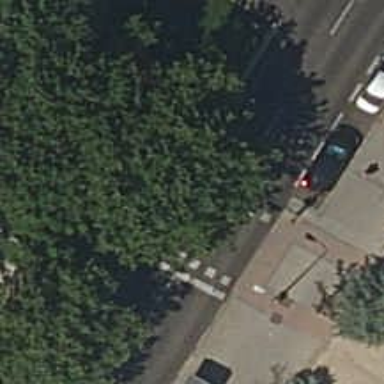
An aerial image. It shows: Road with traffic signals and zebra crossing with traffic signals.